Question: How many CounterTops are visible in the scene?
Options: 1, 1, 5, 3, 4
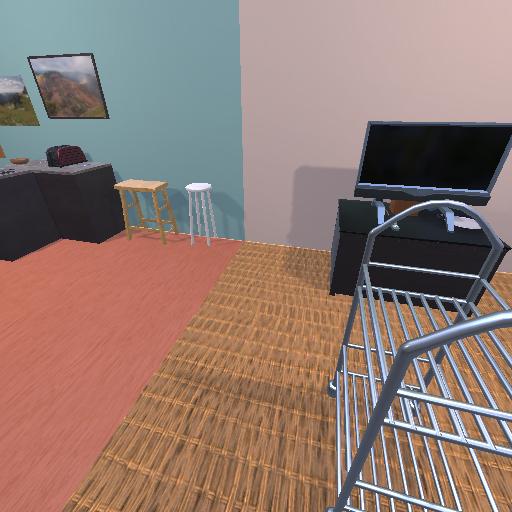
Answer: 1